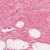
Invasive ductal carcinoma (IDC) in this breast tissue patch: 0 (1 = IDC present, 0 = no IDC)